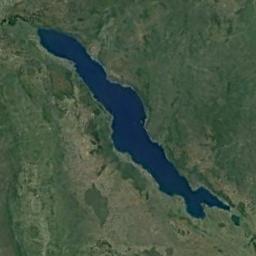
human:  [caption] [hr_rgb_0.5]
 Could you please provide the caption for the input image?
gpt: A curved strip of blue lake surrounded by green vegetation .

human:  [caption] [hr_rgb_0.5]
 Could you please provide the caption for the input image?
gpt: The lake in the picture is shaped like a duck .

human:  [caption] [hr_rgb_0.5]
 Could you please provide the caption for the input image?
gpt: The lake lies on a flat ground covered with vegetation and the water is blue .

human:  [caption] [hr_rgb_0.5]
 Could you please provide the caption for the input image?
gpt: Many trees are around the lake .

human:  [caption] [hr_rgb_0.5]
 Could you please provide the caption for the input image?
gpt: There are green meadows around the blue lake .